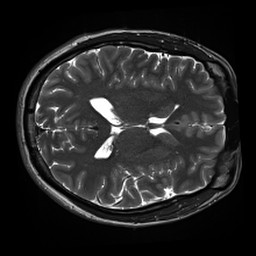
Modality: inplaneT2
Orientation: axial
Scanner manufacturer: siemens
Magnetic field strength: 3 T
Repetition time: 11 s
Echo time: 0.059 s